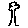
Label: tree